Question: I have such layout:
'''
<?xml version="1.0" encoding="utf-8"?>
<RelativeLayout xmlns:android="http://schemas.android.com/apk/res/android"
xmlns:tools="http://schemas.android.com/tools"
android:layout_width="wrap_content"
android:layout_height="wrap_content"
android:orientation="horizontal">
<TextView
android:id="@+id/title"
android:layout_width="wrap_content"
android:layout_height="wrap_content"
android:layout_alignParentLeft="true"
android:layout_centerVertical="true"
android:layout_toLeftOf="@+id/my_image"
android:ellipsize="end"
android:singleLine="true"
android:text="Some text"
android:textAppearance="?android:attr/textAppearanceMedium" />
<ImageView
android:id="@+id/my_image"
android:layout_width="wrap_content"
android:layout_height="wrap_content"
android:layout_alignTop="@+id/title"
android:layout_alignBottom="@+id/title"
android:layout_alignParentRight="true"
android:layout_centerVertical="true"
android:adjustViewBounds="true"
android:src="@drawable/my_bitmap_image" />
'''
This layout does almost what I need: it makes image view height the same as text view. The image graphic contents stretched also keeping aspect ratio.
the width of the image view does change! As a result, I have a wide gap between text and the image view! As a temporal solution, I override 'View#onLayout'.
: how to change image width in xml layout?
This is a final layout I need (text + a few images).
Look at the first image: its width should be exactly the same as scaled image in it with no paddings and margins:

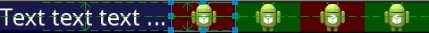
Answer: OK, as I see from the answers, there is no solution to force image views to change theirs width and height proportionally.
So, this can be solved only programmatically.
There is my solution below :
a) Create you custom layout class
(don't forget to override all the parent constructors with access modifier, otherwise GUI editor will fail):
'''
public class MyLayout extends RelativeLayout {...
'''
'protected void onLayout(boolean changed, int l, int t, int r, int b) {'
'ImageView icon = (ImageView) findViewById(R.id.my_image);'
'icon.setMaxWidth(icon.getMeasuredHeight());'
'super.onLayout(changed, l, t, r, b);'
'}'
b) Add creational method:
'''
public static MyLayout createLayout(ViewGroup parent) {
Context context = parent.getContext();
MyLayout item = (MyLayout) LayoutInflater.from(context).inflate(
R.layout.my_layout, parent, false);
TextView tv = (TextView) findViewById(R.id.title);
ImageView icon = (ImageView) findViewById(R.id.my_image);
ViewGroup.LayoutParams p = icon.getLayoutParams();
p.width = (int) tv.getTextSize();;
icon.setLayoutParams(p);
return item;
}
'''
c) Final layout:
'''
<?xml version="1.0" encoding="utf-8"?>
<com.mypackage.MyLayout xmlns:android="http://schemas.android.com/apk/res/android"
xmlns:tools="http://schemas.android.com/tools"
android:layout_width="wrap_content"
android:layout_height="wrap_content"
android:orientation="horizontal">
<TextView
android:id="@+id/title"
android:layout_width="wrap_content"
android:layout_height="wrap_content"
android:layout_alignParentLeft="true"
android:layout_centerVertical="true"
android:layout_toLeftOf="@+id/my_image"
android:ellipsize="end"
android:singleLine="true"
android:text="Some text"
android:textAppearance="?android:attr/textAppearanceMedium" />
<ImageView
android:id="@+id/my_image"
android:layout_width="wrap_content"
android:layout_height="wrap_content"
android:layout_alignTop="@+id/title"
android:layout_alignBottom="@+id/title"
android:layout_alignParentRight="true"
android:layout_centerVertical="true"
android:adjustViewBounds="true"
android:src="@drawable/my_bitmap_image" />
</com.mypackage.MyLayout>
'''